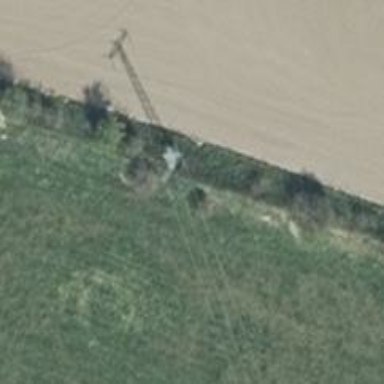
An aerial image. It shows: Minor power line.